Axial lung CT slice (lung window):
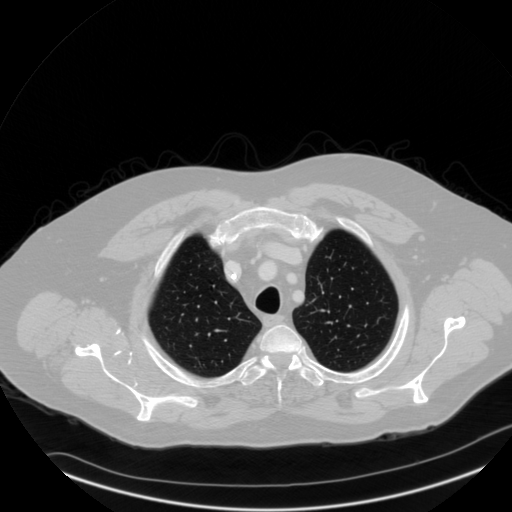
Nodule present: no